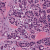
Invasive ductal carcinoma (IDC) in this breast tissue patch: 1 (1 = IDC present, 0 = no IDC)